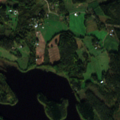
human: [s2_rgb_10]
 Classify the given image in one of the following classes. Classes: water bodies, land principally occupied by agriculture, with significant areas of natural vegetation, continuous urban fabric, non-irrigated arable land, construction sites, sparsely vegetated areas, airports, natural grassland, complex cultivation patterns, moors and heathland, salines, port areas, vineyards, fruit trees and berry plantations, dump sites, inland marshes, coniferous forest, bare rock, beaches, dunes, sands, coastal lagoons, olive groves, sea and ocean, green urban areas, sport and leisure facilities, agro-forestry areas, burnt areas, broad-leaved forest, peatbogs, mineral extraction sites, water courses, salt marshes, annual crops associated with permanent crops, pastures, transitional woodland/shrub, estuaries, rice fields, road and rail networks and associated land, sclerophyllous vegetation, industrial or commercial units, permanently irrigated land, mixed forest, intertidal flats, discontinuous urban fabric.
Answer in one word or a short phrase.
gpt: land principally occupied by agriculture, with significant areas of natural vegetation, coniferous forest, mixed forest, water bodies